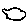
Label: cloud